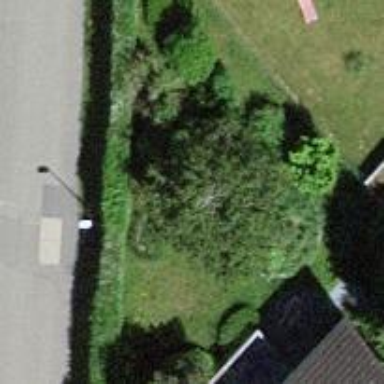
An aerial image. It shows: Single tag "natural: tree."